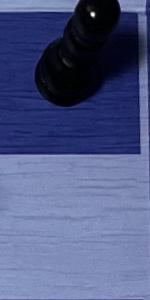
Label: Empty